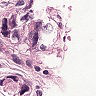
Metastatic tissue present: yes